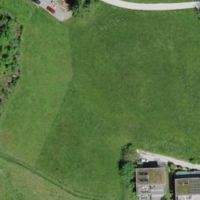
EUNIS habitat code: 25
Species observed at this site:
Phoenicurus ochruros